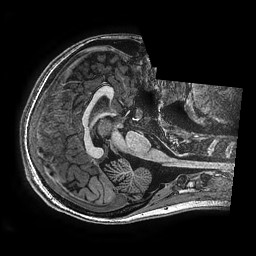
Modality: T1w
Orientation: axial
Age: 15
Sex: female
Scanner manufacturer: ge
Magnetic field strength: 3 T
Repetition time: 0.00766 s
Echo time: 0.003476 s